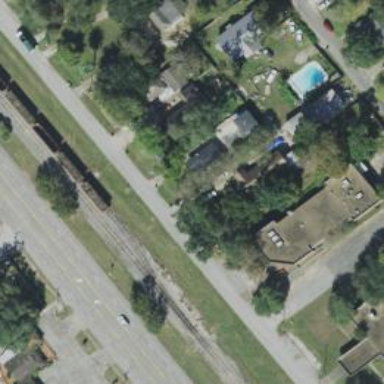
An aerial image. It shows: Railway siding with rails.